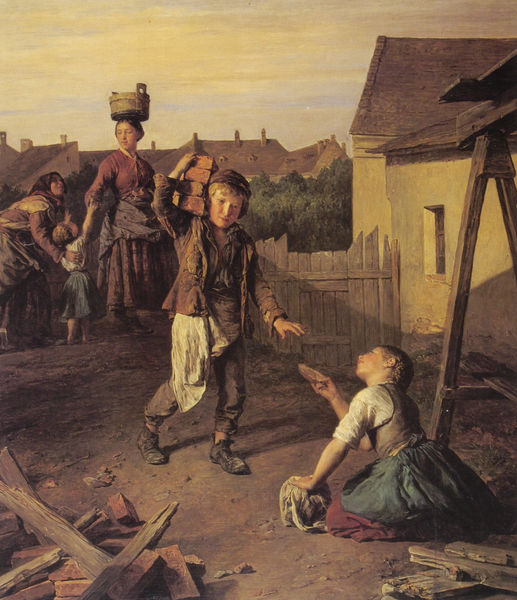
Titel: "Bautagelöhner erhalten ihr Frühstück"
Künstler: Ferdinand Georg Waldmüller
Standort: Wien
Institution: Museen der Stadt Wien
Schlagwörter: baum, blau, gemälde, hand, himmel, kopf, mann, schatten, schurz, wasser, weiß, wolken, aquarell, bäume, frauen, gelb, grün, landschaft, menschen, mädchen, sitzen, stadt, blume, braun, fenster, frau, hell, holz, kleid, kleider, licht, skizze, strasse, szene, zeichnung, ölbild, dach, gras, haus, hund, obst, park, rot, tier, tuch, weg, wiese, zaun, malerei, rock, gesichter, hose, jacke, kappe, mütze, wand, arm, bluse, gesicht, stein, steine, tragen, bild, hände, öl, erde, häuser, natur, hütte, sonne, sträucher, boden, land, haare, familie, kind, mutter, schultern, alltag, arbeit, bauern, genre, kamin, kamine, kinder, landleben, schornstein, schuppen, krug, stilleben, stillleben, vase, schürze, topf, ansicht, genrebild, ort, schuhe, stab, arbeiten, schleppen, abstrakt, dorf, dächer, mauer, schornsteine, ziegel, lila, violett, bauernhof, hof, latten, baby, platz, arbeiter, schutt, trümmer, spielen, kopftuch, korb, brot, balken, bretter, junge, weste, tor, pfosten, foto, hinterhof, stütze, gefäß, knabe, bub, abbruch, geben, hocken, greifen, knien, staub, reichen, beten, wanne, rustika, scheite, biedermeier, ziegelsteine, mauern, unkraut, dreck, bettler, stapel, trog, bettlerin, bottich, waldmüller, schtten, bitte, holzbalken, bube, betteln, abwehr, backsteine, arbiet, aufbau, bauschutt, baustelle, holzgefäss, hütee, kinderarbeit, lastenträgerin, maurer, mtze, muter, mutte, nehmen, pfalnzen, wasserträgerin, ziegelträger, zigel, lasten, rottöne, ziegelstein, deutschlanf, putzen, sitzendes mädchen, holzscheide, nder, hausbalken, bettlen, shcmutz, beziehunng